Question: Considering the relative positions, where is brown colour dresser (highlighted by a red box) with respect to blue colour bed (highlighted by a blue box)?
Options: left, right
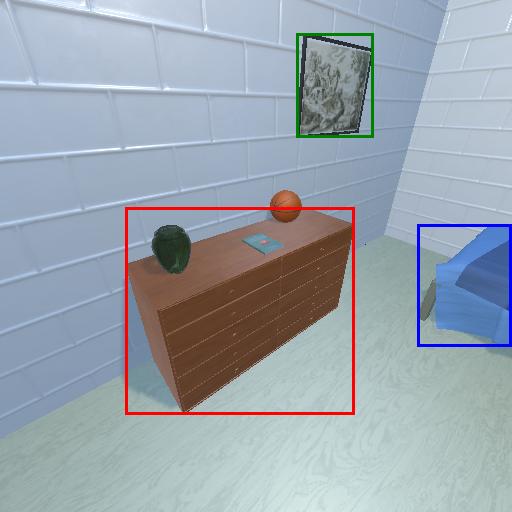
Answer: left